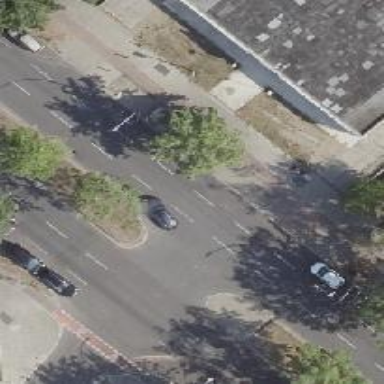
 there is cycle track and parallel on-street parking lane."